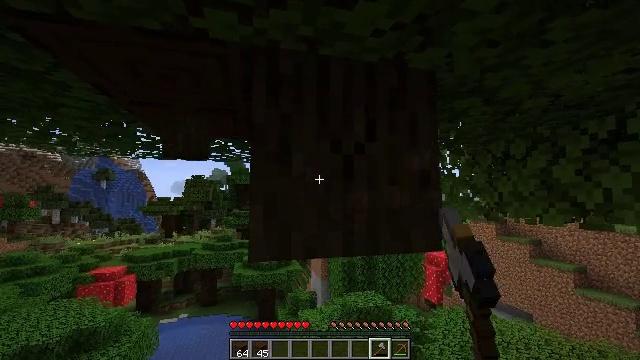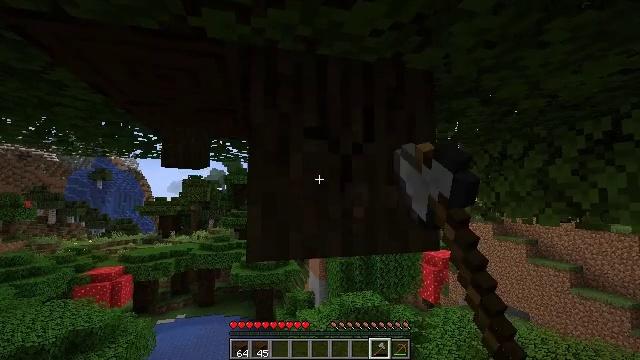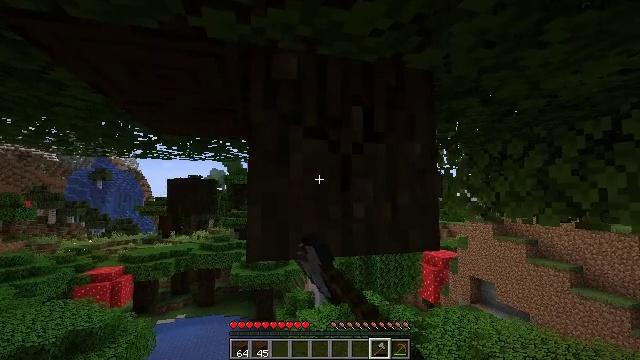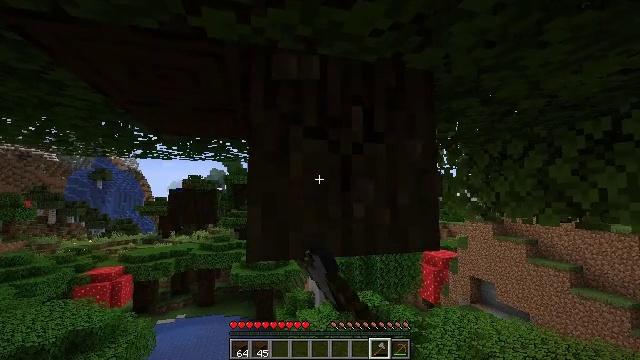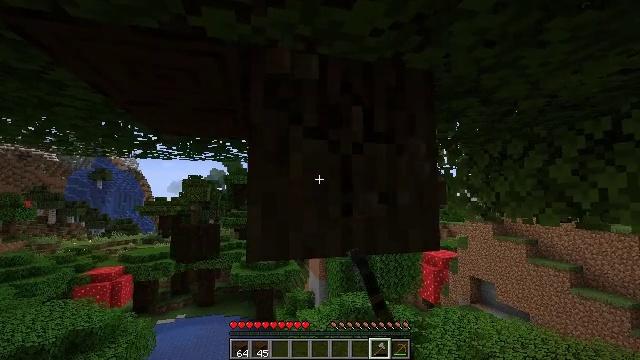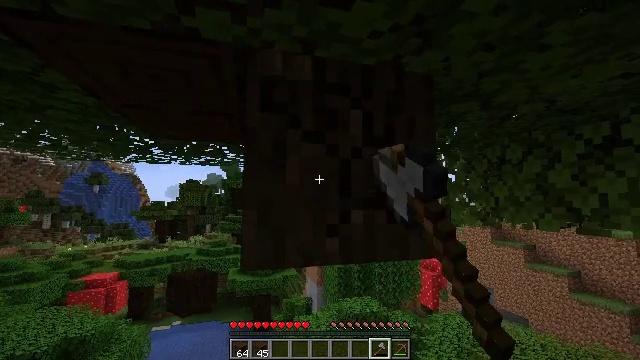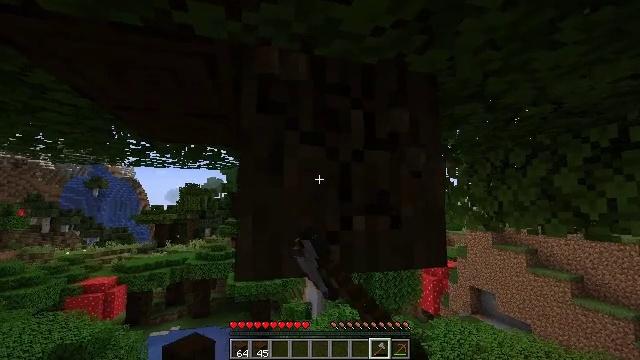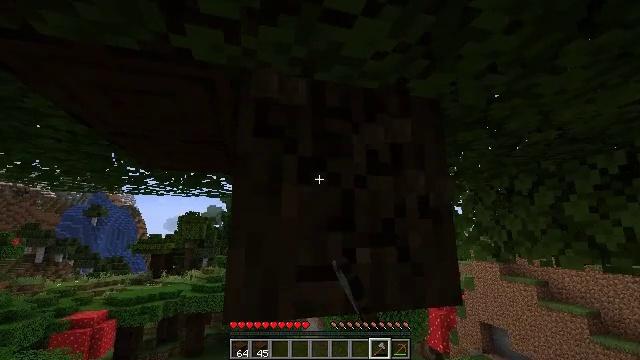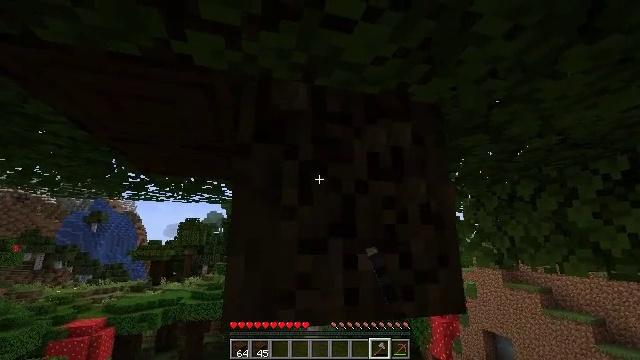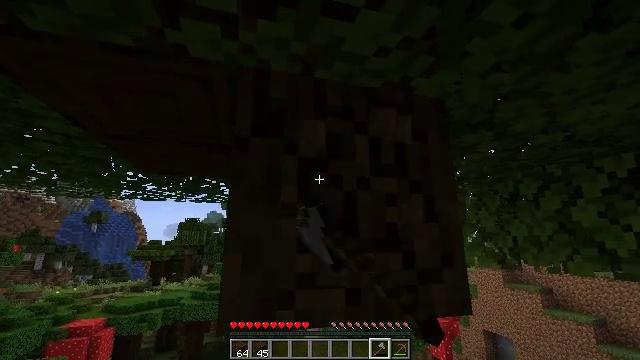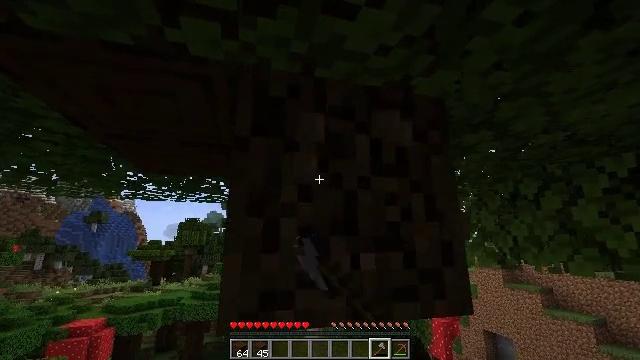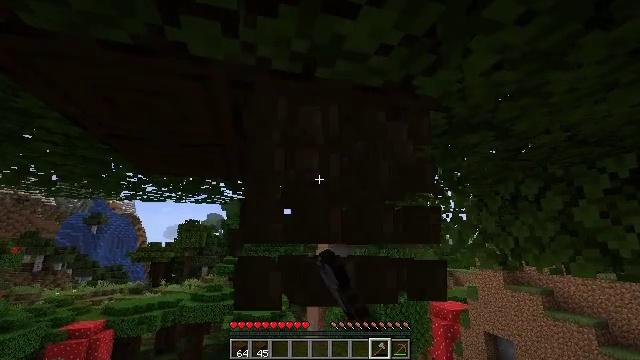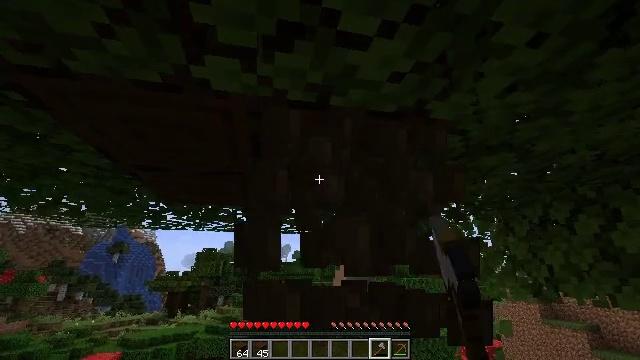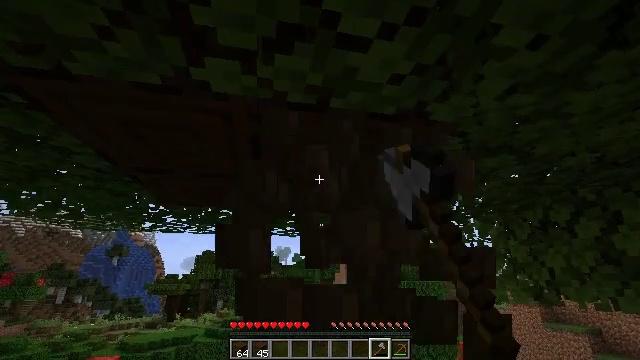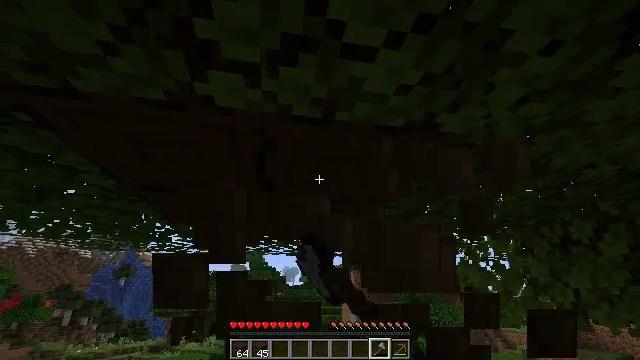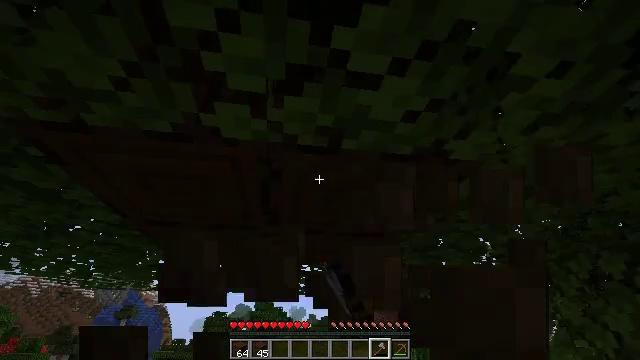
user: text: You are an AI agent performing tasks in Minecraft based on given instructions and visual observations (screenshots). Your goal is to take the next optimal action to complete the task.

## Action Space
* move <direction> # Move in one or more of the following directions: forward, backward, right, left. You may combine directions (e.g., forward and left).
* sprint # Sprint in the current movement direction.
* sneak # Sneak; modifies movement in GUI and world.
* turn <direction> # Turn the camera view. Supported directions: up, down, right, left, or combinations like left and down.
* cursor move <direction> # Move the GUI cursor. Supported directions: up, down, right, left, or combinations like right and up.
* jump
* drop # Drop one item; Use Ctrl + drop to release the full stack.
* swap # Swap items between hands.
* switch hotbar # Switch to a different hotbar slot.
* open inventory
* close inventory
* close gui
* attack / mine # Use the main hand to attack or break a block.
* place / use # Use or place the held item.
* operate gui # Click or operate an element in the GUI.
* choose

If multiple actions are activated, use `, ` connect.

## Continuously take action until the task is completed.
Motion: motion action
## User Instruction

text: Break the dark oak log in the forest.
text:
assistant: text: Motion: sneak, attack / mine
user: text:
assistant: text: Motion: sneak, attack / mine
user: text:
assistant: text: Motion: sneak, attack / mine
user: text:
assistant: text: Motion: move forward, sneak, attack / mine
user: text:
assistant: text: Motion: move forward, sneak, turn up, attack / mine
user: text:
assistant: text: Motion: move forward, sneak, attack / mine
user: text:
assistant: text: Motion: move forward, sneak, turn up, attack / mine
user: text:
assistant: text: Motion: sneak, turn up, attack / mine
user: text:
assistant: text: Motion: sneak, attack / mine
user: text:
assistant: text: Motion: sneak, attack / mine
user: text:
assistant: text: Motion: sneak, attack / mine
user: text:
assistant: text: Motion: sneak, turn left and up, attack / mine
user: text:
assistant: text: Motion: move forward, sneak, attack / mine
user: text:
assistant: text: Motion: move forward, sneak, turn left and up, attack / mine
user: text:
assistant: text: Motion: move forward, sneak, turn left and up, attack / mine
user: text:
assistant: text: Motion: move forward, sneak, turn left and up, attack / mine
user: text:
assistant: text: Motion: sneak, attack / mine
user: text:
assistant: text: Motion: sneak, attack / mine
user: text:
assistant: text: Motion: sneak, attack / mine
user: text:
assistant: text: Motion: sneak, attack / mine
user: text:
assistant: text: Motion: sneak, attack / mine
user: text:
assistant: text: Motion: sneak, attack / mine
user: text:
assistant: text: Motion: sneak, attack / mine
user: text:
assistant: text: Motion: sneak, attack / mine
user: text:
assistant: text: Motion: sneak, attack / mine
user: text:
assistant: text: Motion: sneak, attack / mine
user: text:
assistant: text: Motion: sneak, attack / mine
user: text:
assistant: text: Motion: sneak, attack / mine
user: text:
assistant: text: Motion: sneak, attack / mine
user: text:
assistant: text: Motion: sneak, attack / mine